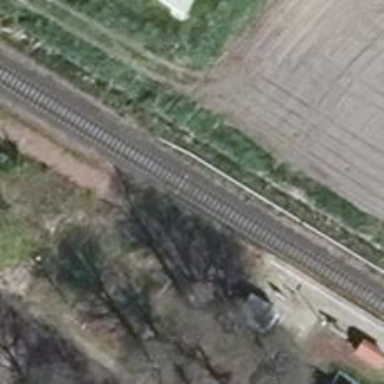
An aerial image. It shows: Railway milestone.